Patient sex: M
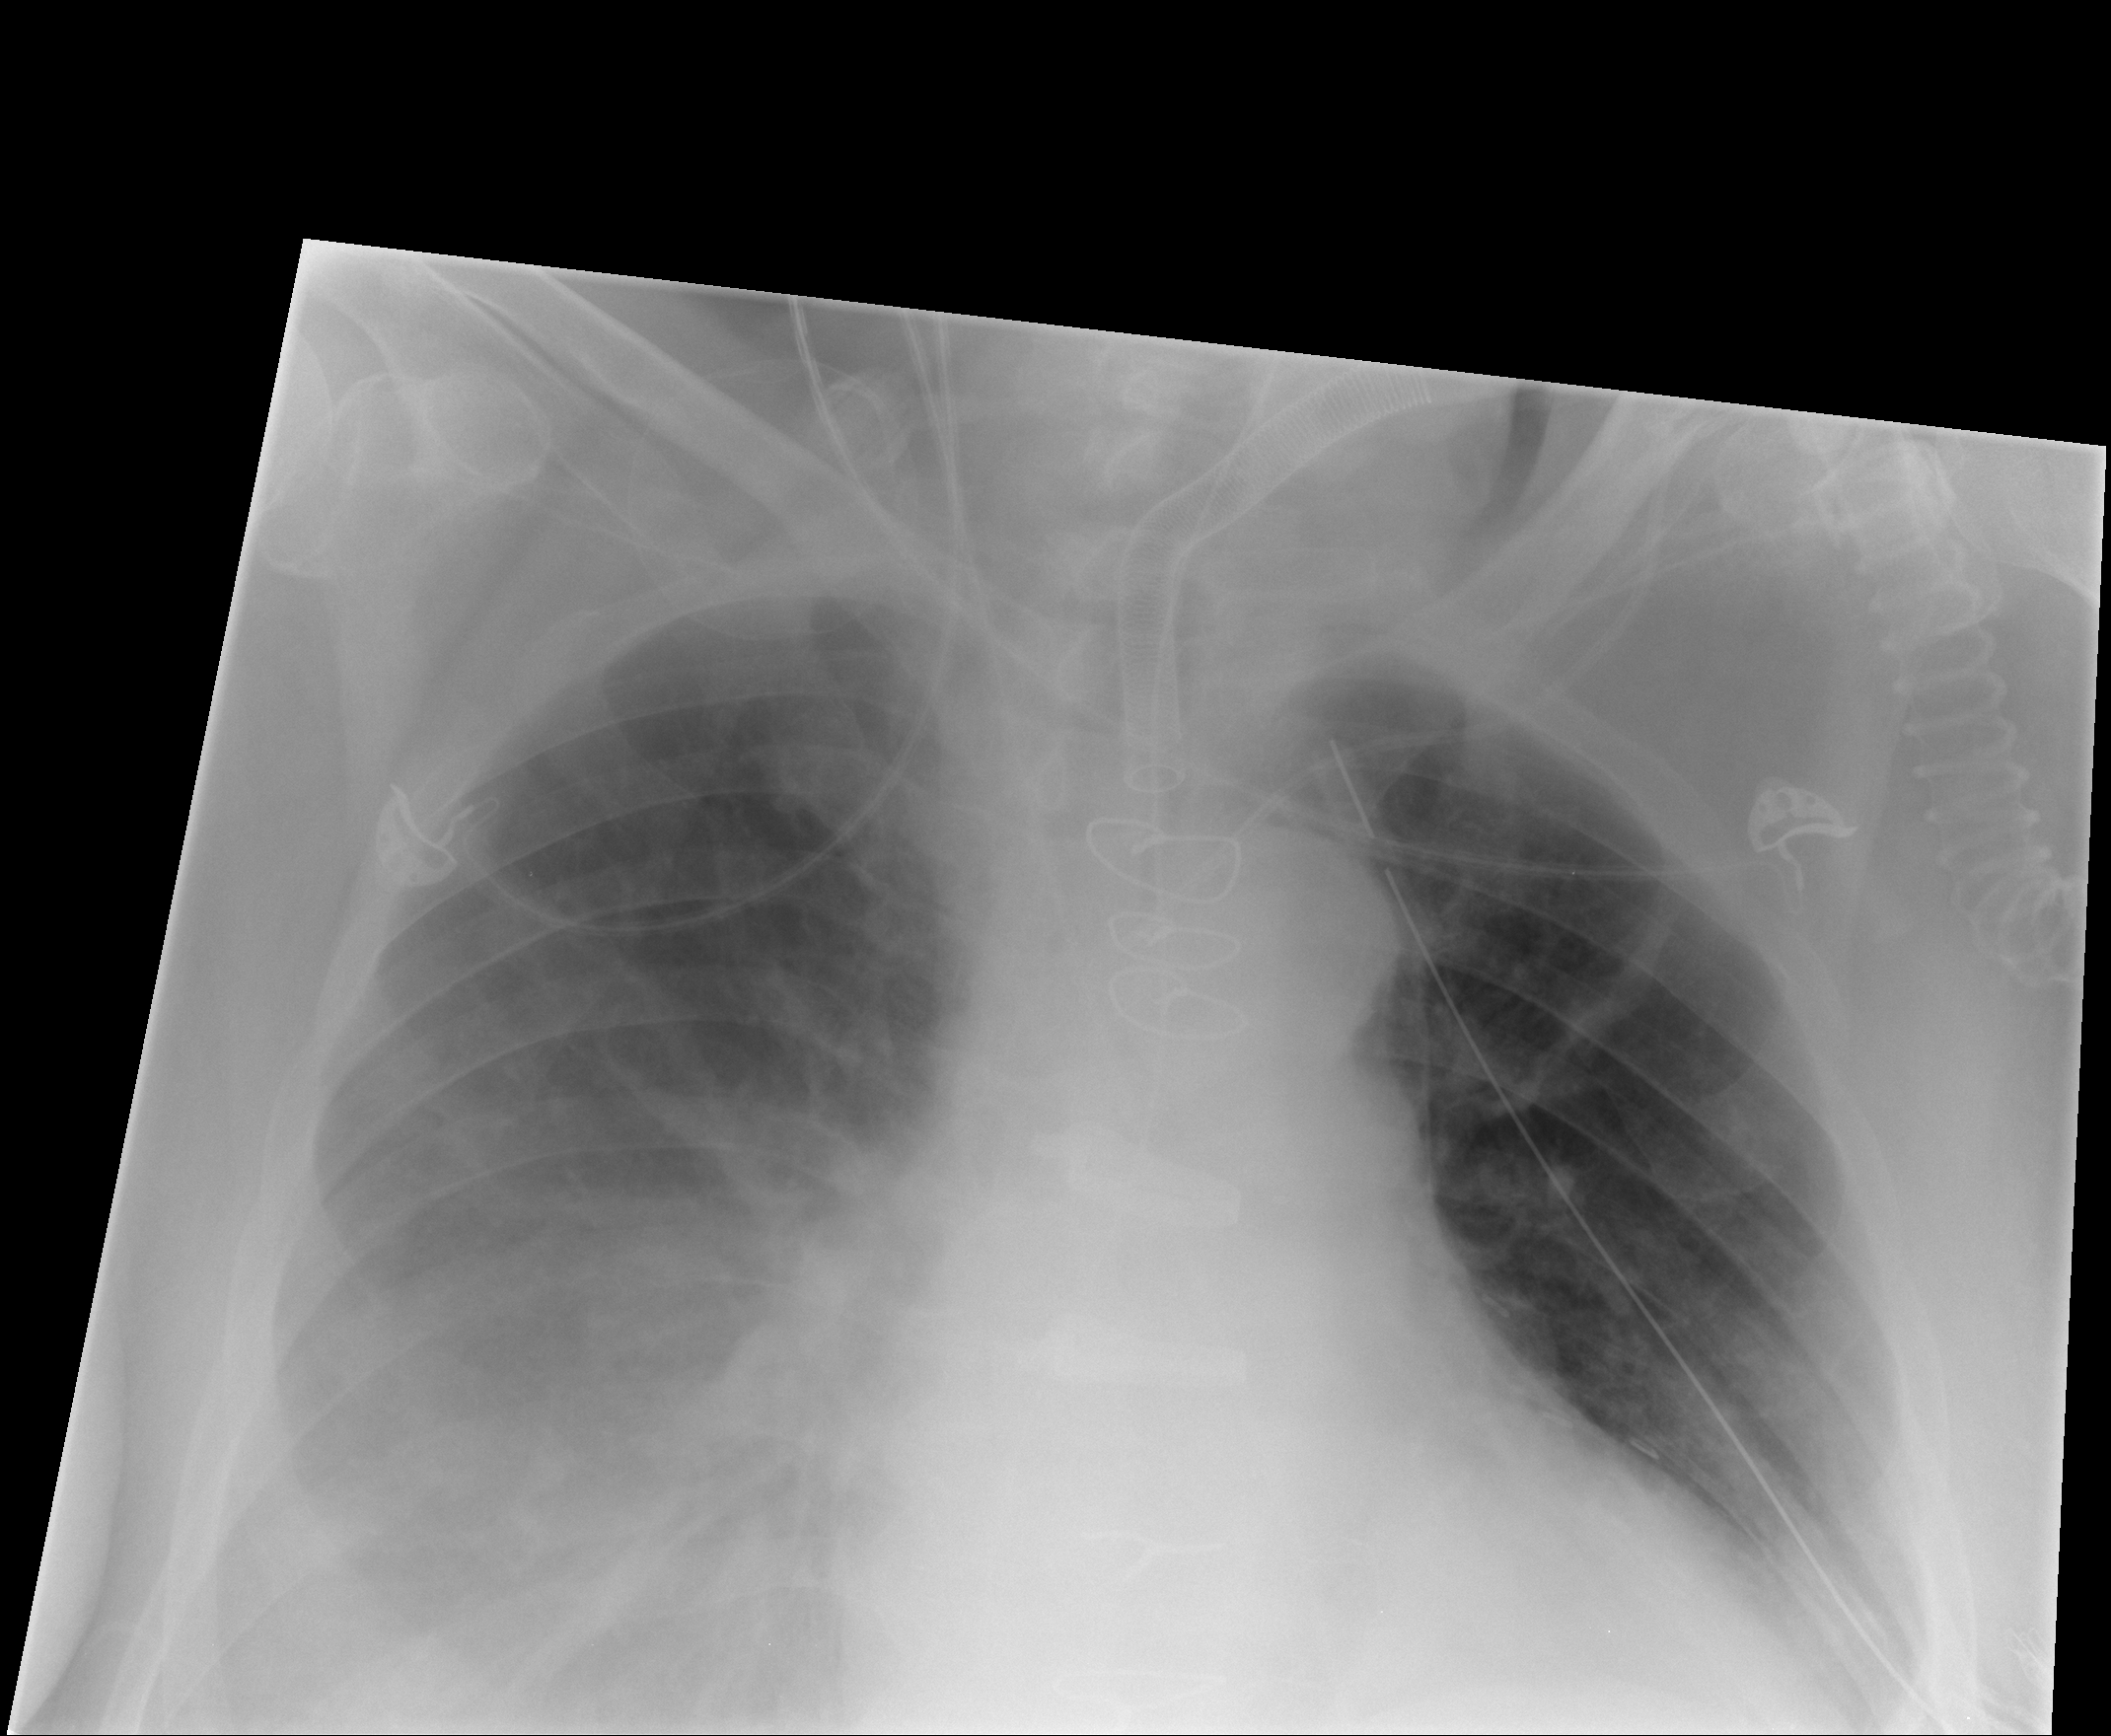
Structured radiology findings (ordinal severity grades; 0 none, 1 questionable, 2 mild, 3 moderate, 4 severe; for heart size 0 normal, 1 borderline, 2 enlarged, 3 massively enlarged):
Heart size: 2
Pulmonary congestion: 2
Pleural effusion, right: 2
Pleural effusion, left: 1
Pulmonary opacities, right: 1
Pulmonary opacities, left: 1
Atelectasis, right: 2
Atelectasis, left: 2